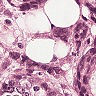
Metastatic tissue present: yes